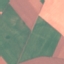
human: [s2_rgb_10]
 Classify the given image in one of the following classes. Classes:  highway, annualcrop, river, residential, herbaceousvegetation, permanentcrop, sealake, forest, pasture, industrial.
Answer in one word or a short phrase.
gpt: AnnualCrop